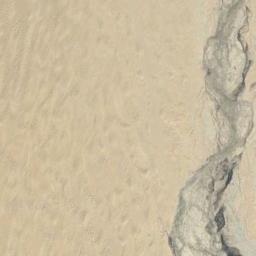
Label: desert